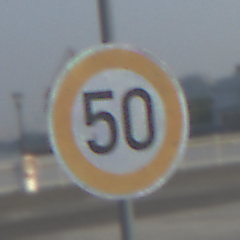
Verkehrszeichen: Geschwindigkeit50
Umgebung: Outdoor, Urban
Tageszeit: SunriseSunset
Wetter: Clear
Licht: Natural
Jahreszeit: NotSpecified
Kontrast: MediumContrast